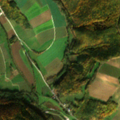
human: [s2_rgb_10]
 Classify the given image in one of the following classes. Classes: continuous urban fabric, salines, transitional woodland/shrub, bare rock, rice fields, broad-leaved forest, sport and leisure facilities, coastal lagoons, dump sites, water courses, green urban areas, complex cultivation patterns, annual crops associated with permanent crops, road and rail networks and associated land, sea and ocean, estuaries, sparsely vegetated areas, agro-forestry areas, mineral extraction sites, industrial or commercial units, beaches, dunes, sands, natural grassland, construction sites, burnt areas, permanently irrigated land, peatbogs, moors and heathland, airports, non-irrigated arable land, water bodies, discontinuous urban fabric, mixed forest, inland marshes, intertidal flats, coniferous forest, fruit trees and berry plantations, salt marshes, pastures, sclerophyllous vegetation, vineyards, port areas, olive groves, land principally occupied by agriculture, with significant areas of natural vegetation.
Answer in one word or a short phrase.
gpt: discontinuous urban fabric, non-irrigated arable land, complex cultivation patterns, land principally occupied by agriculture, with significant areas of natural vegetation, mixed forest